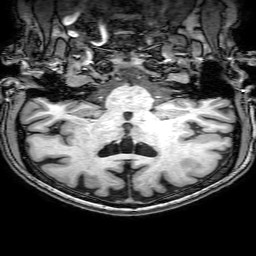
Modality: T1w
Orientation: sagittal
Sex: female
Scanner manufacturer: philips
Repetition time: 0.008092 s
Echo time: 0.0037 s